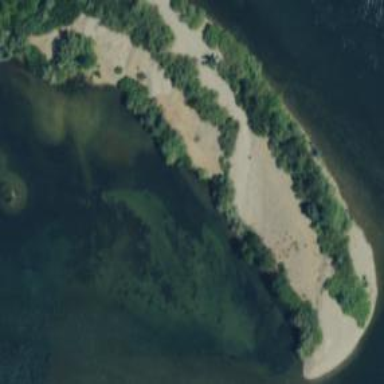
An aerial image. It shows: Natural area covered with sand.